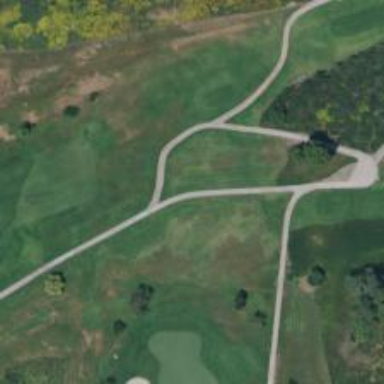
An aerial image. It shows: Path designated for golf carts.